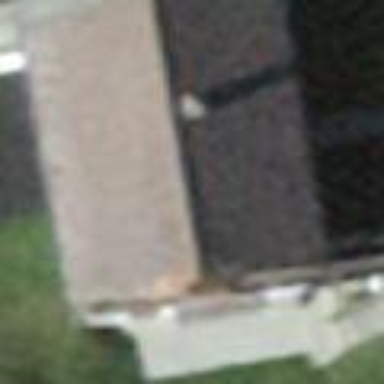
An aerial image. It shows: Detached building.